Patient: sex M, age 30
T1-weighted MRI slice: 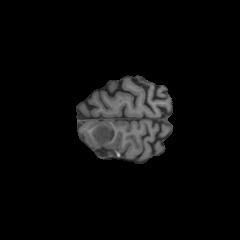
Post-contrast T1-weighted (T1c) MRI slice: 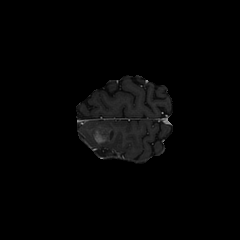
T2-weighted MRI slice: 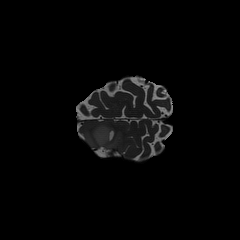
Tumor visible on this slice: yes
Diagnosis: Astrocytoma, IDH-mutant
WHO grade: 4